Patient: sex M, age 29
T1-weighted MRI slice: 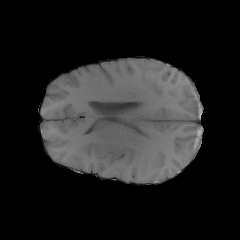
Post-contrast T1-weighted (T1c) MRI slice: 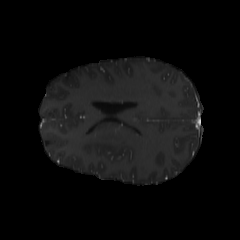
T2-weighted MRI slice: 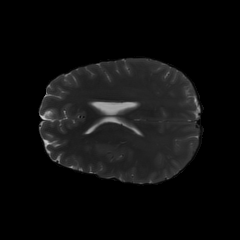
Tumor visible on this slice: no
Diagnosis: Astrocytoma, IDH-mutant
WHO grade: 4